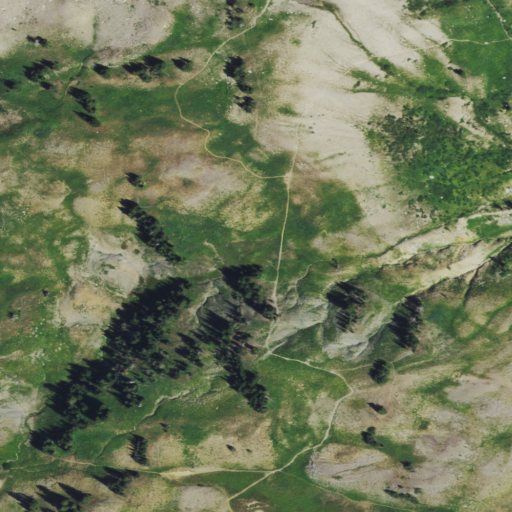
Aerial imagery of gap in Wyoming named Fox Creek Pass containing shrub, grassland, and evergreen forest